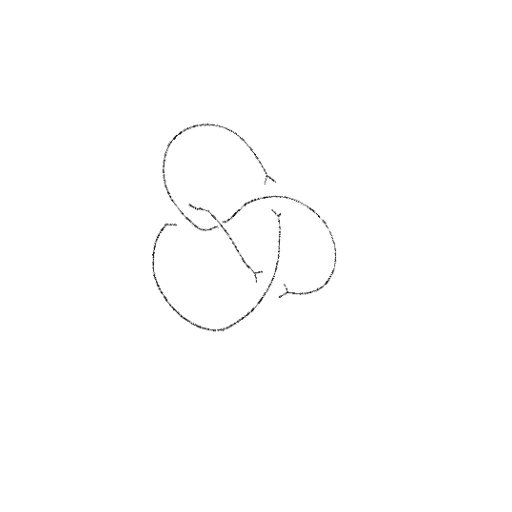
Crossing number: 4